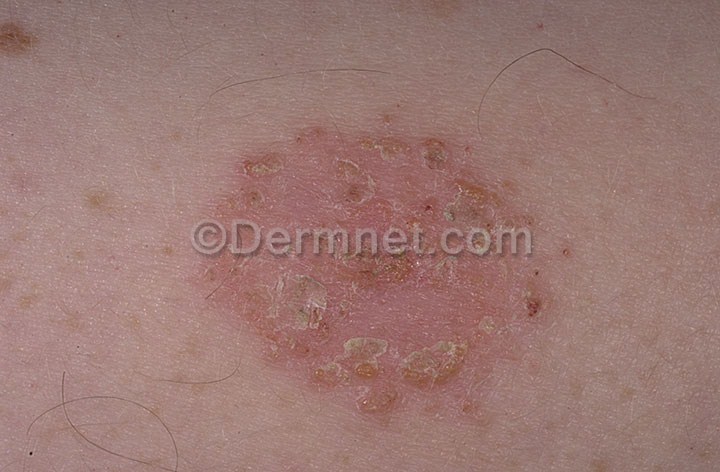
Disease: Eczema Photos